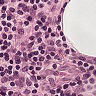
Metastatic tissue present: no